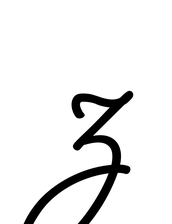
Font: MeowScript-Regular